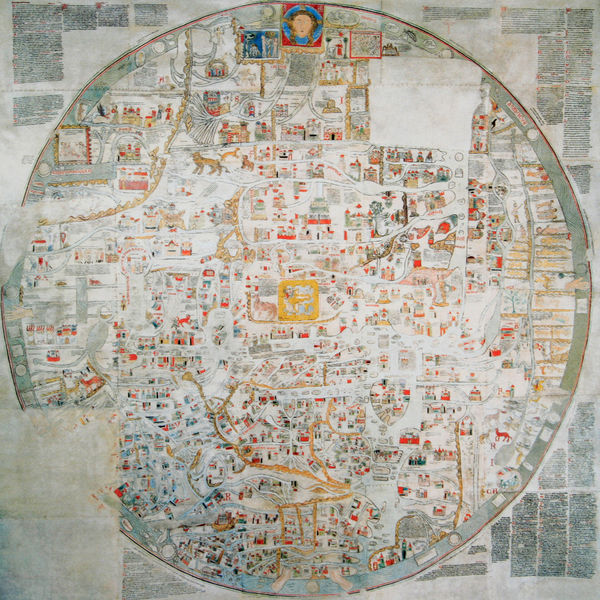
Titel: Reproduktion der Ebstorfer Weltkarte von 1300(?)
Standort: Ebstorf
Institution: Kloster
Schlagwörter: blau, dunkel, himmel, kopf, mann, schatten, wasser, weiß, wolf, fluss, gelb, grün, menschen, stadt, bunt, grau, hell, licht, mitte, schwarz, straße, zeichnung, gebäude, haus, hund, rot, tiere, weg, blass, gesicht, haupt, mensch, rahmen, hände, erde, felder, wege, land, gold, reich, stoff, kreis, rund, farbig, füße, schrift, bilder, papier, ansicht, bogen, abstrakt, mauer, farbe, grafik, graphik, grenze, spalten, inschrift, collage, befestigung, punkte, spiel, fetzen, buch, kreuz, strahlen, draufsicht, festung, scheibe, druck, seite, text, beschriftung, kugel, entwurf, flecken, pergament, karte, heiligenschein, nimbus, christus, jesus, strassen, graben, stadtmauer, heiliger, plan, zentrum, landkarte, städte, globus, jerusalem, welt, gün, geometrie, quadrat, handschrift, beschreibung, legende, flüsse, bildchen, beschriftet, markierung, kästen, stadtplan, stadtviertel, ausschnitte, geographie, grenzen, viertel, kreuznimbus, weltkarte, statd, straßenkarte, stdt, graugelb, epstorf, geometir, saplten, spielplan, bekannte welt, christushaupt, weltkarte+#